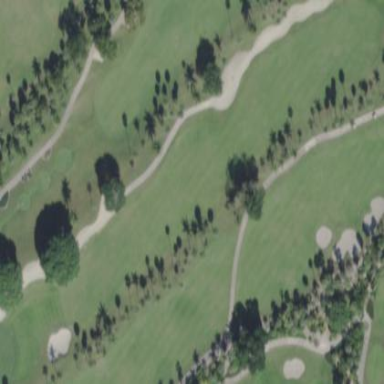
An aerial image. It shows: Grassy area designated as golf fairway.